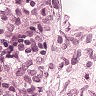
Metastatic tissue present: yes